Question: I want to draw Bezier, Used Fabric.js Path method, The question is Path will connect the beginning to the end, But I don't want to do that.

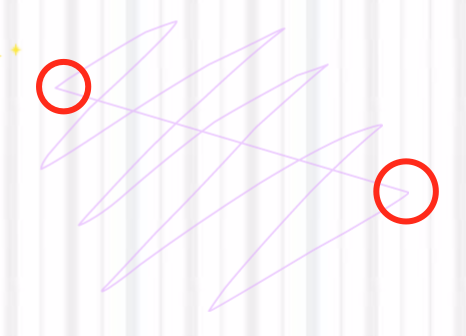
Answer: For your question that Path will connect the beginning to the end.
But I don't want to do that.
Though there is nothing as of now using which you can avoid this behavior. But yes there is a workaround using which your path wont look as if the beginning and end are joined. See the demo below. There are two paths one which shows the beginning and end joined(the triangle). Second where the end and beginning do not appear to be joined(the arrow). The difference between these two is just the property set to false in the second path i.e The arrow. But if you omit the property or set it to some color it will look as similar to the first path(triangle) with joint end and beginning. Hence you can create a bezier curve as required by you.
'''
// initialize fabric canvas and assign to global windows object for debug
var canvas = window._canvas = new fabric.Canvas('c');
//var canvas = new fabric.StaticCanvas('c');
var path = new fabric.Path('C 50 50 100 100 150 50 C 200 100 250 50 300 100', {
left: 100,
top: 50,
stroke: 'red',
strokeWidth: 1,
fill: false,
scaleY:3
});
canvas.add(path);
var p = new fabric.Path('C 50 50 100 100 150 50 C 200 100 250 50 300 100',{
left: 200,
top: 60,
strokeWidth:2,
scaleY:3
});
canvas.add(p);
'''
'''
<script src="https://rawgithub.com/kangax/fabric.js/master/dist/fabric.js"></script>
<canvas id="c" width="600" height="600"></canvas>
'''
Hope it helps :)
<URL>
Above is the fiddle link in this you will see two paths being created and the third one is not getting created because the path string passed is not valid.
Also can you please create a demo in fiddle with the actual problem you are facing. Would be easy for me to help and understand the issue.